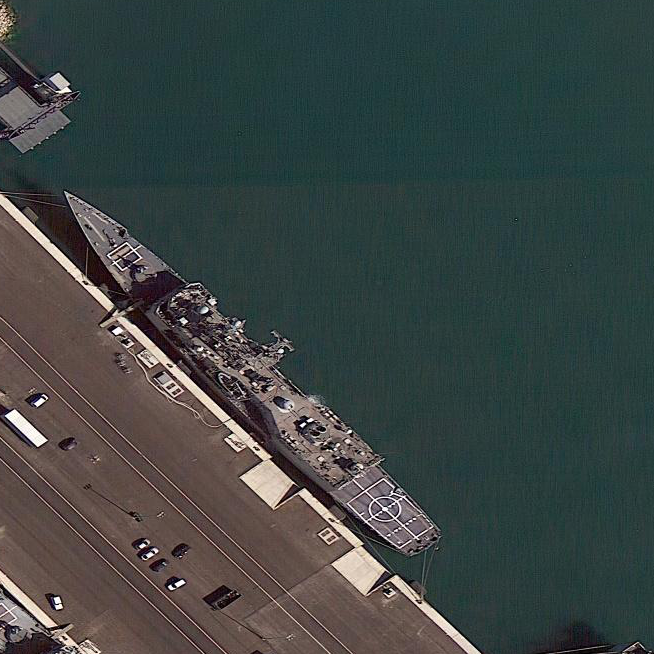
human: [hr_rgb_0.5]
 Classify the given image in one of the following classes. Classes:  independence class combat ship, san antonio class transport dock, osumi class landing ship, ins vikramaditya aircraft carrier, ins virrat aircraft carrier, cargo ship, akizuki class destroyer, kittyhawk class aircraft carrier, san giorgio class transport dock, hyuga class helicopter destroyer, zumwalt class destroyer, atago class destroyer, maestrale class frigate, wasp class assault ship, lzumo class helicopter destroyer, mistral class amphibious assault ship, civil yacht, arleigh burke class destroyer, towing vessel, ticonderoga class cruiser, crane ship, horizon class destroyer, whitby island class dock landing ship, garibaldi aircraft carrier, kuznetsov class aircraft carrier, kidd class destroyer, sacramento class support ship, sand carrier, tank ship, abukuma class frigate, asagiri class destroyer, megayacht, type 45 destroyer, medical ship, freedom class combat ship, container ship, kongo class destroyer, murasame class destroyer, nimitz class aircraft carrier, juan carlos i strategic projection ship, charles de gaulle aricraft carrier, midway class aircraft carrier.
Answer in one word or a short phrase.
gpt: Ticonderoga class cruiser